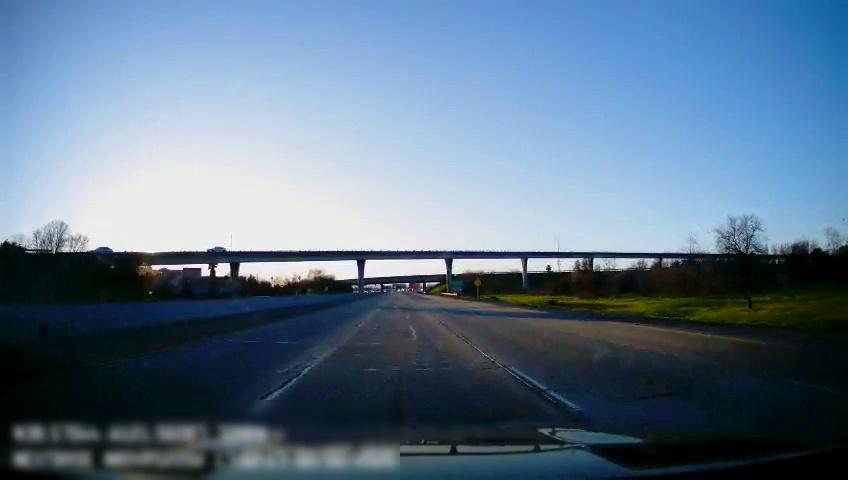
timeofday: Day
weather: Sunny
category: Drivable Space
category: Vehicles | SUV
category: Vehicles | Car
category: Lanes | Alternate Lane
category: Lanes | Current Lane
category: Lanes | Current Lane
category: Lanes | Alternate Lane
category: Lanes | Alternate Lane
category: Traffic | Signs